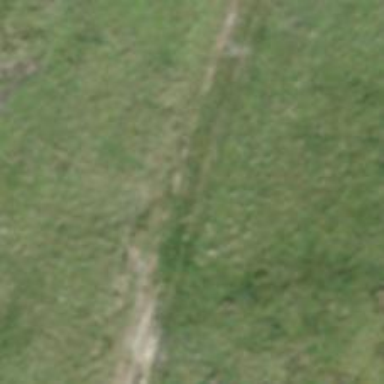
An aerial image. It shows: Path.